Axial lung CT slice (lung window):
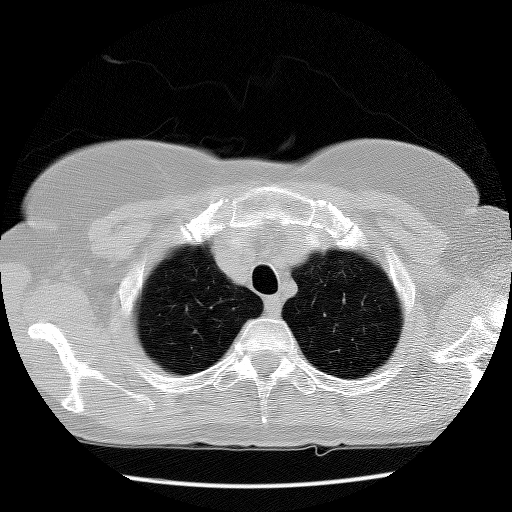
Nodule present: no